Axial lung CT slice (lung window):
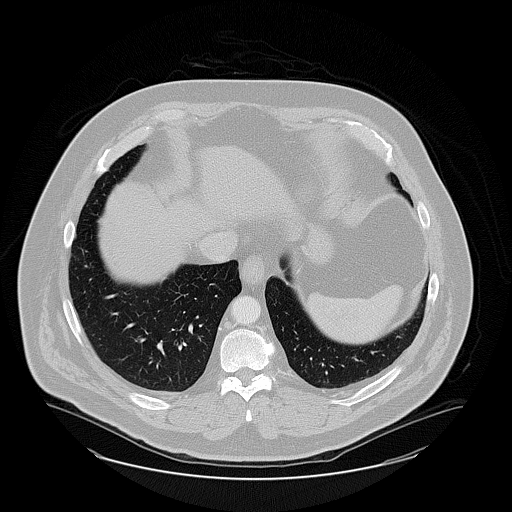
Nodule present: no